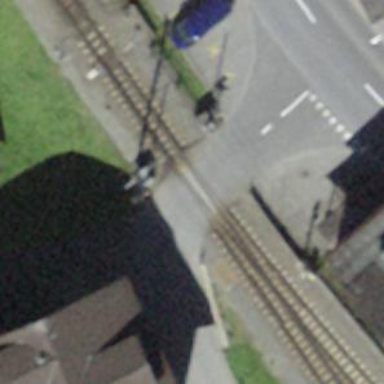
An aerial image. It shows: Railway switch.